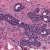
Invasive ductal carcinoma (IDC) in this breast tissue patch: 0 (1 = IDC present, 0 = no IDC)